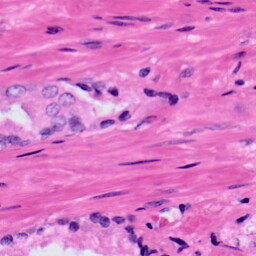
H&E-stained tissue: Prostate